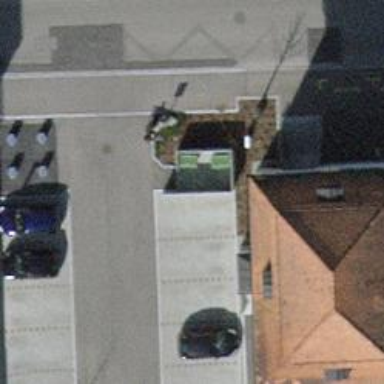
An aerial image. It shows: Recycling container for green waste at recycling facility.